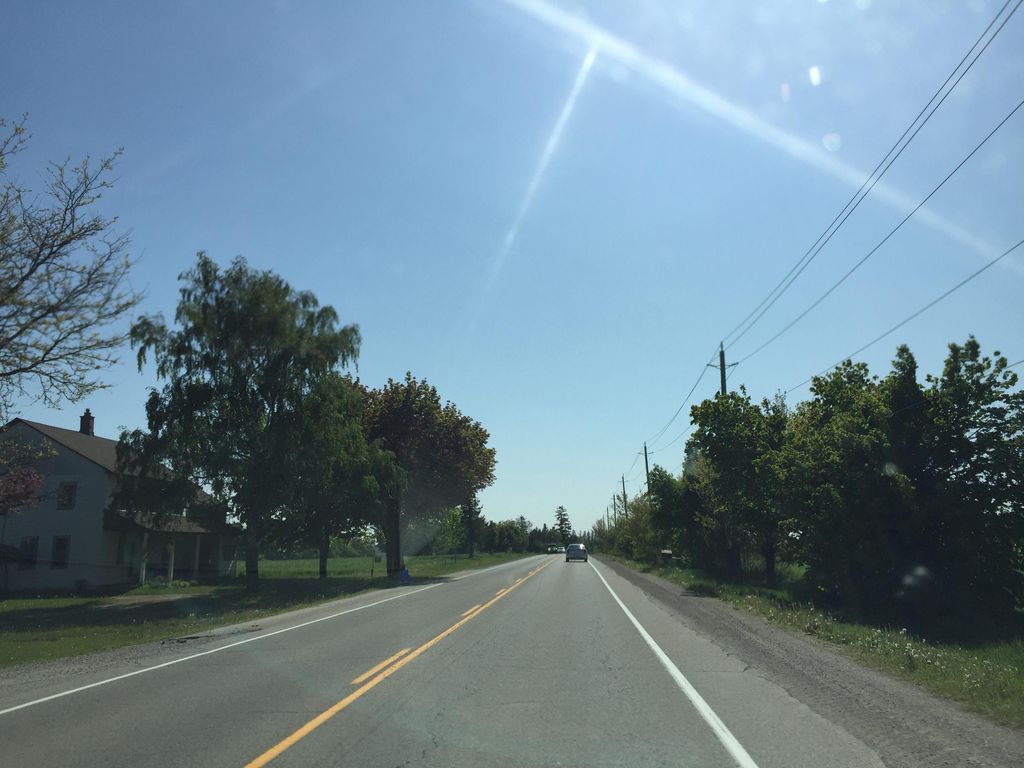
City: kitchener-waterloo